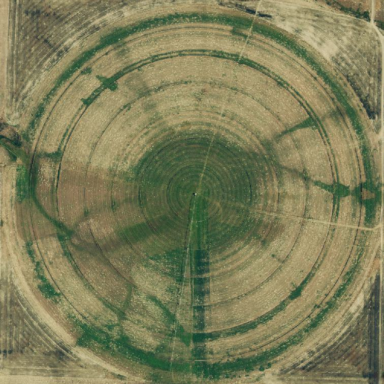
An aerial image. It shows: Farmland with pivot irrigation system.